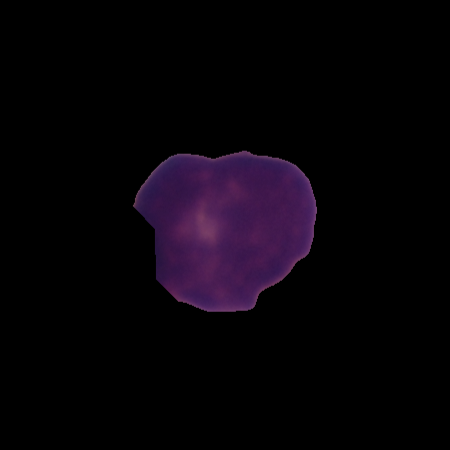
Label: healthy